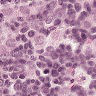
Metastatic tissue present: yes